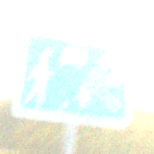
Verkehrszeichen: BeginnVerkehrsberuhigterBereich
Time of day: SunriseSunset
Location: Outdoor (Nature)
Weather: PartlyCloudy
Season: NotSpecified
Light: Natural